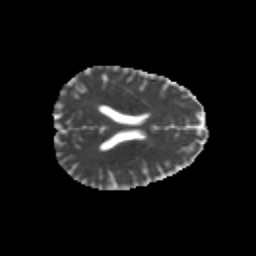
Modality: MD
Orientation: axial
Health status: healthy
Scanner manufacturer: philips
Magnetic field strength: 3 T
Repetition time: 6.964 s
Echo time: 0.092 s